Question: This is similar to another question I posted, but I was told to split them.
I have a InnoDB MYSQL table that stores a multi select name ( or 'code' as the table calls it), a parent object's id (parent_id) and the name of the option selected in the multi select (name_id):
'''
CREATE TABLE IF NOT EXISTS 'v2_CA_venue_option_map' (
'map_id' int(11) NOT NULL auto_increment,
'code' varchar(30) NOT NULL,
'parent_id' int(11) NOT NULL,
'name_id' int(11) NOT NULL,
PRIMARY KEY ('map_id'),
UNIQUE KEY '3way_unique' ('code','parent_id','name_id'),
KEY 'name_id' ('name_id'),
KEY 'filter' ('code','name_id'),
KEY 'parent_id' ('parent_id'),
KEY 'code' ('code')
) ENGINE=InnoDB DEFAULT CHARSET=latin1 AUTO_INCREMENT=875156 ;
'''
and a simple table to store the names (i figured i would show this because its used in the query):
'''
CREATE TABLE IF NOT EXISTS 'v2_CA_venue_option_name' (
'name_id' int(11) NOT NULL auto_increment,
'name' varchar(255) NOT NULL,
PRIMARY KEY ('name_id'),
UNIQUE KEY 'name' ('name')
) ENGINE=InnoDB DEFAULT CHARSET=latin1 COMMENT='Venue Option Names' AUTO_INCREMENT=60 ;
CREATE TABLE IF NOT EXISTS 'v2_CA_venues' (
'venue_id' int(11) NOT NULL auto_increment,
'status' char(1) NOT NULL,
'name' varchar(255) NOT NULL,
'url_key' varchar(255) NOT NULL,
'city' varchar(255) NOT NULL,
PRIMARY KEY ('venue_id'),
KEY 'city' ('city','status'),
) ENGINE=InnoDB DEFAULT CHARSET=latin1 ;
'''
That I would like to optimize for the following query:
'''
SELECT v.name, v.venue_id, v.url_key
FROM 'v2_CA_venue_option_map' map
JOIN 'v2_CA_venue_option_map' map2 ON (map2.parent_id = map.parent_id)
JOIN 'v2_CA_venue_option_map' map3 ON (map3.parent_id = map.parent_id)
JOIN 'v2_CA_venues' v ON (v.venue_id = map.parent_id)
WHERE v.city = 'Nevada City'
AND map3.code = 'a_venue_types'
AND map3.name_id = 19
AND map.code = 'a_event_types'
AND map.name_id = 20
AND map2.code = 'a_event_types'
AND map2.name_id = 3
AND v.status = 'a'
'''
1. Are the indexes placed on the table offering the best performance for these Joins and WHEREs?
2. Are any of the indexes useless?
The EXPLAIN for the above query:

Thank you so much! I am looking for advice on the way to get the best performace out of these tables.
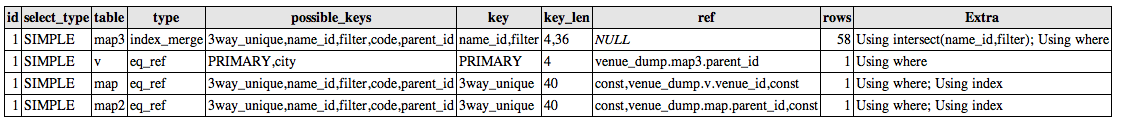
Answer: FOR your v2_CA_venues table, I see you have an index ON( City, Status ). Use this as the FIRST IN your query. Your maps table could have 1000's of entries, but how many for a single "City + Status"... much less. So now that at the top of your query will help optimize the rest. Using the keyword "STRAIGHT_JOIN" tells optimizer to do it in the order you've stated.
What you have of an index of '3way_unique' index, I would change (or add another index) with the smallest element as first position in the index... I would actually change the order to ( parent_id, name_id, code ). You could have 100 codes, but 1000's of parent_ids. But now, you are looking for a specific parent ID that could have multiple codes... So now, your index would be down to just ex: the ONE Parent_ID and it may have 8 codes and you are looking for 3. You've just reduced your comparison set for the join.
'''
SELECT STRAIGHT_JOIN
v.name,
v.venue_id,
v.url_key
FROM
v2_CA_venues v
join v2_CA_venue_option_map map
ON v.venue_id = map.parent_id
AND map.name_id = 20
and map.code = 'a_event_types'
join v2_CA_venue_option_map map2
ON v.venue_id = map2.parent_id
AND map2.name_id = 3
and map2.code = 'a_event_types'
join v2_CA_venue_option_map map3
ON v.venue_id = map3.parent_id
AND map3.name_id = 19
and map3.code = 'a_venue_types'
where
v.City = 'Nevada City'
and v.status = 'a'
'''